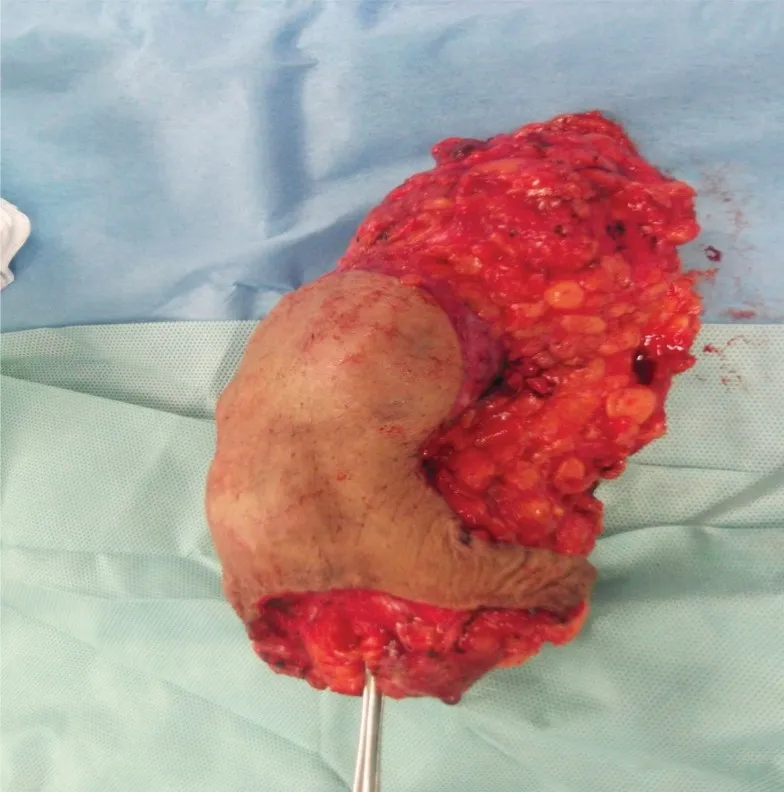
Gross specimen following excision.
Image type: medical_photograph (other_medical_photograph)